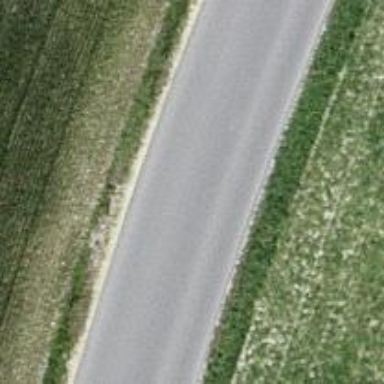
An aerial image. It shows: Tertiary road with asphalt surface.